Question: I'm using Chromes web inspector quite a while, but since version 26~28 (since Chrome have a new "style", like the full width autocomplete field below the search bar or the removed icons in the web inspector) the web inspector seems to be broken.
Every time I try to look at the source code (at the Resources tab), it only shows the javascripts and nothing else:

I removed all Chrome files from my Mac (even the Cache folder and so on in the ~/Library folder) and reinstalled Chromed, but this doesn't helped.
Only solution that worked for me: using an old version (21)...
Any ideas?
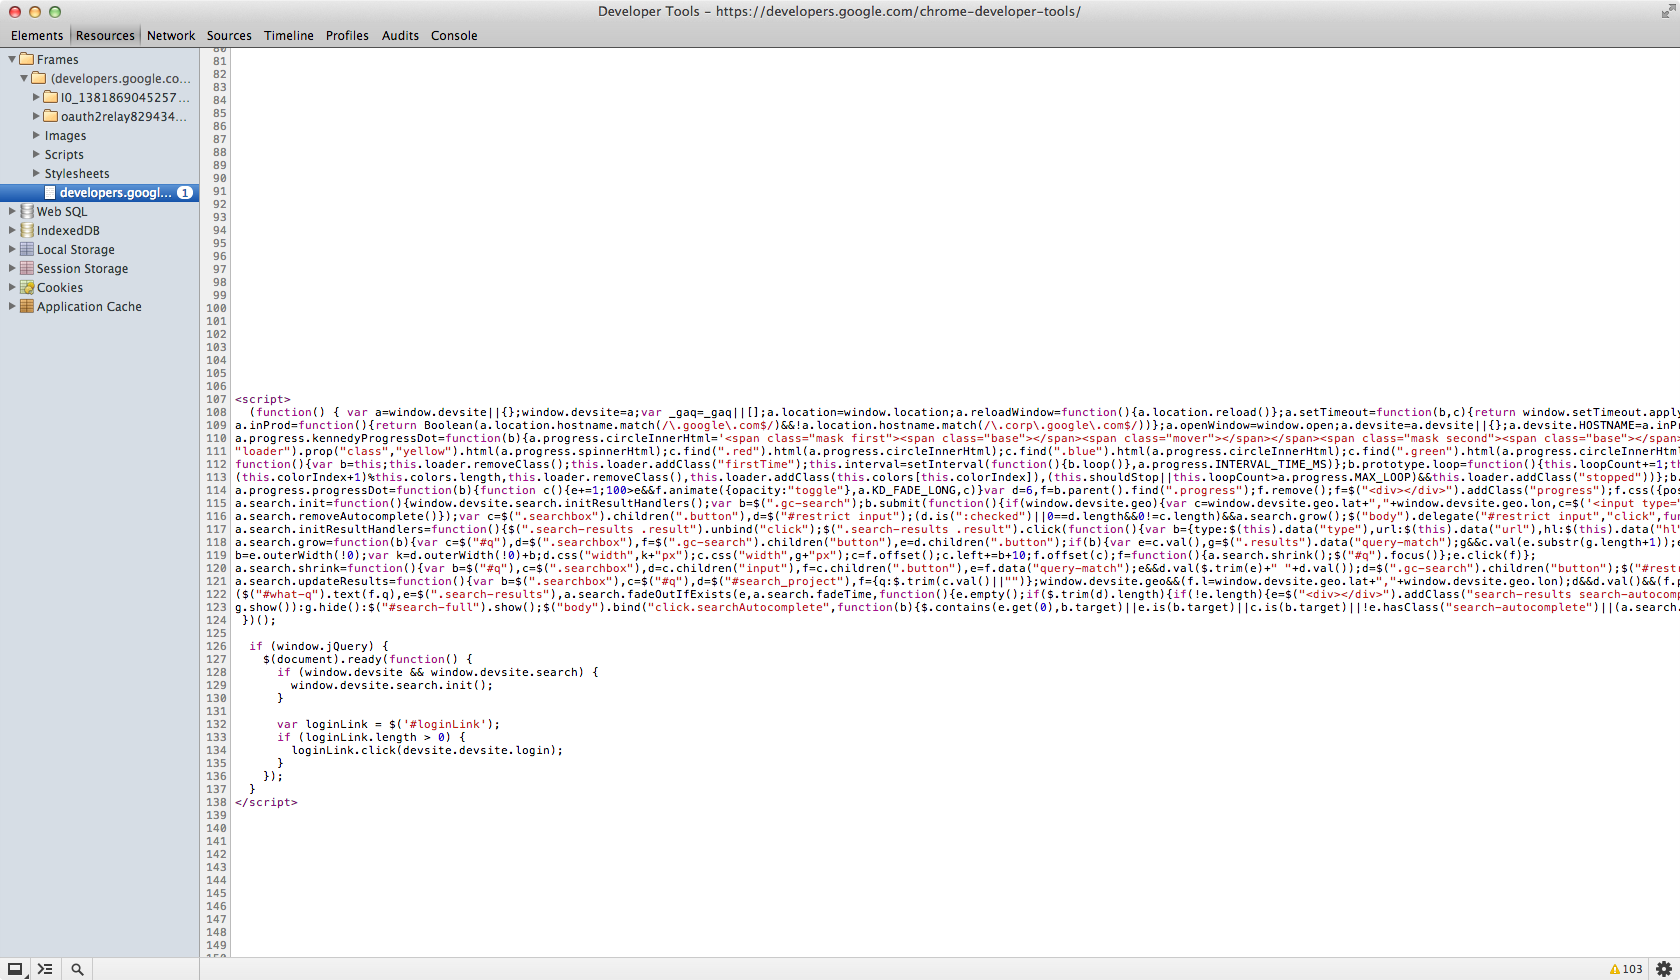
Answer: It might be this bug: <URL>.